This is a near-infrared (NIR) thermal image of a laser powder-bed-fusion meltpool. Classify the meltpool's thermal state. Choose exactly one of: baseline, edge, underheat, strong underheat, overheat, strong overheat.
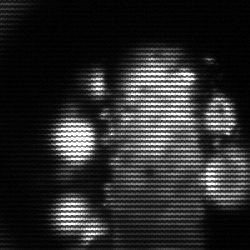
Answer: strong underheat